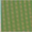
Piece: xx